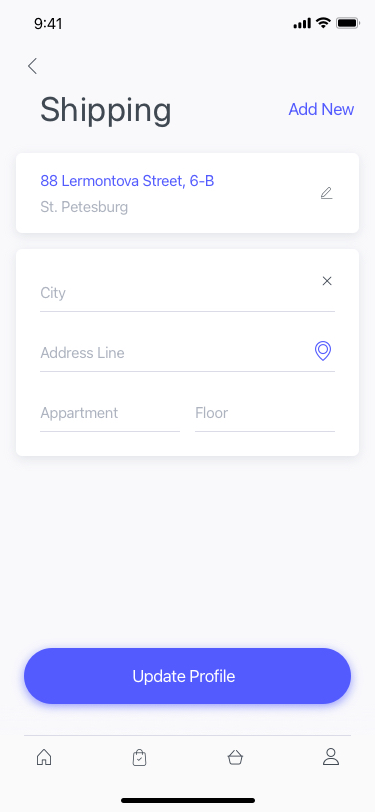
Text in this UI design:
Update Profile
Shipping
Add New
Floor
Appartment
City
Address Line
88 Lermontova Street, 6-B
St. Petesburg